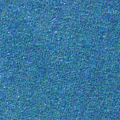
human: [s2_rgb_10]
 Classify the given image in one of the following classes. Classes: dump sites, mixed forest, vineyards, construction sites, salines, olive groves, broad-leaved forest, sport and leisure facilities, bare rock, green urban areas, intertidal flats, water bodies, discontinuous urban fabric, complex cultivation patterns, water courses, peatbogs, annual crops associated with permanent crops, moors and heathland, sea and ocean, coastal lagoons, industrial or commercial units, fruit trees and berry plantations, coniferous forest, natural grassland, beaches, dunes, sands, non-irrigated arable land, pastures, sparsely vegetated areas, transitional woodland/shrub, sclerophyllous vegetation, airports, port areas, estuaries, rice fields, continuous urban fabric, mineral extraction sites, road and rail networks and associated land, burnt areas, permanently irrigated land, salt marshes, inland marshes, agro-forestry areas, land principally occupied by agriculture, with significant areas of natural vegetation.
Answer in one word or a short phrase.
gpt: sea and ocean